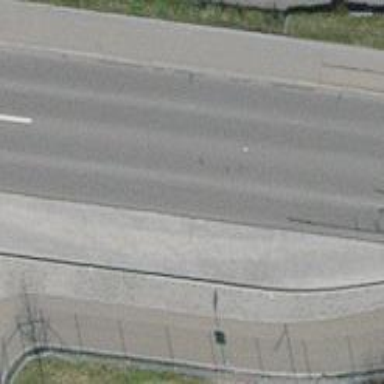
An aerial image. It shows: Bus stop with designated stop position for public transport.